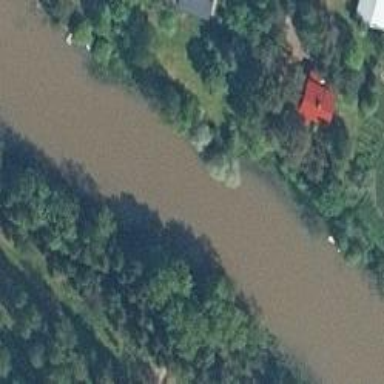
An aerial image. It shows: Beautiful river scene.